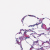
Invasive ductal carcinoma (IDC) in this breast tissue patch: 0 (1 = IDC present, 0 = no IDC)